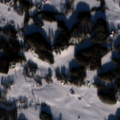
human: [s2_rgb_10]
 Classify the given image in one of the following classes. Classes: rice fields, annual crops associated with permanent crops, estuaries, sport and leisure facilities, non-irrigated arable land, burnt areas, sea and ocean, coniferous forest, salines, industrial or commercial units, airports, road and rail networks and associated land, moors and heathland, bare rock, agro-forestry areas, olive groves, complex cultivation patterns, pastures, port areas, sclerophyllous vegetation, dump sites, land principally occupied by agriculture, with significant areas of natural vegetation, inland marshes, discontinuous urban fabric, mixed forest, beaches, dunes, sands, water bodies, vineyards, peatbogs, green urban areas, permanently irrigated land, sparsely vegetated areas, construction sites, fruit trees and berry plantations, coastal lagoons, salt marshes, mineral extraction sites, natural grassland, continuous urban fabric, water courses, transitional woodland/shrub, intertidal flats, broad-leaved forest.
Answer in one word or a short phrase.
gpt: non-irrigated arable land, land principally occupied by agriculture, with significant areas of natural vegetation, coniferous forest, mixed forest